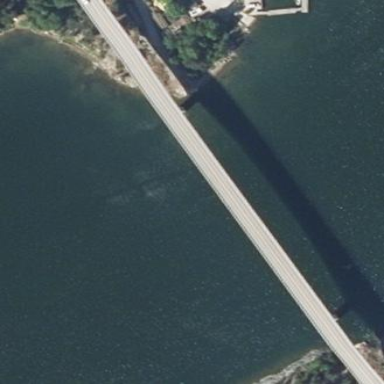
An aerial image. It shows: Beam bridge structure.